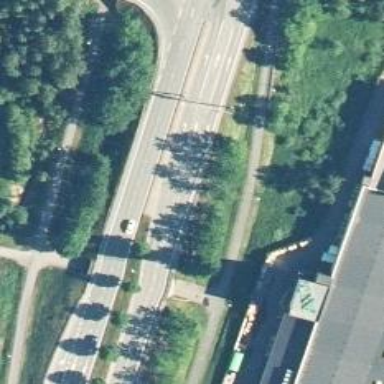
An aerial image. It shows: Asphalt road classified as primary highway.